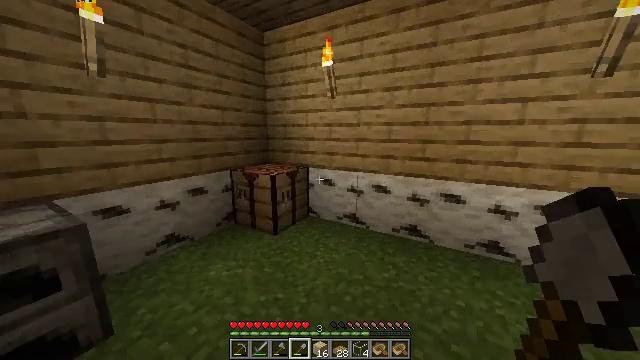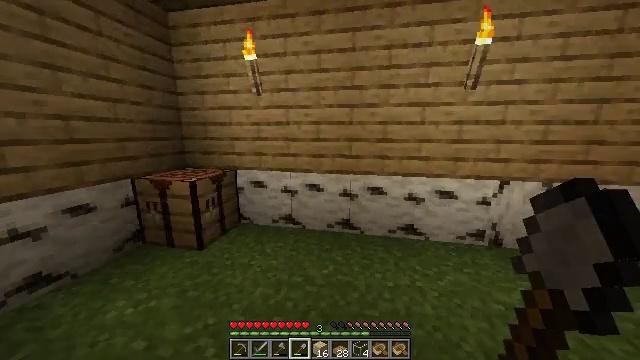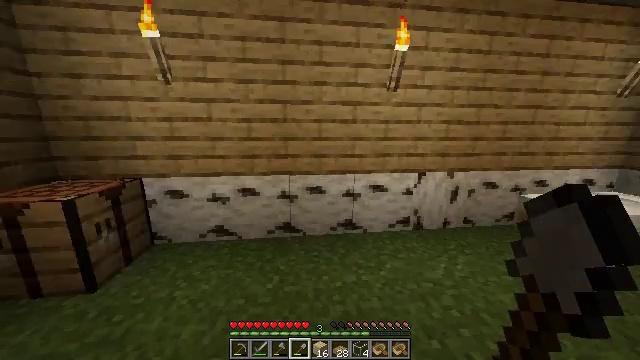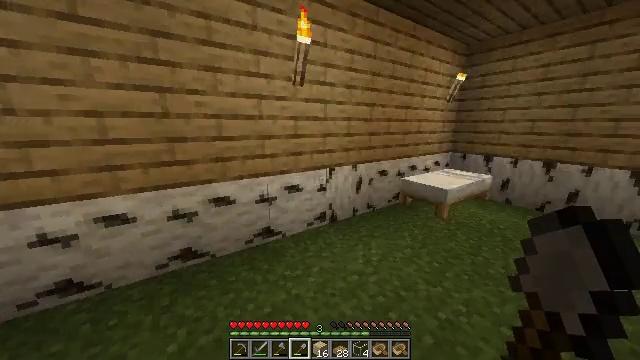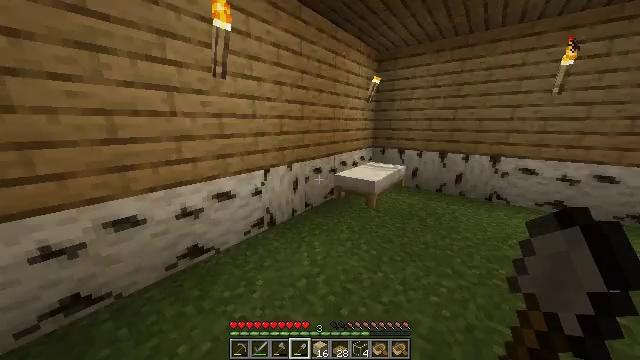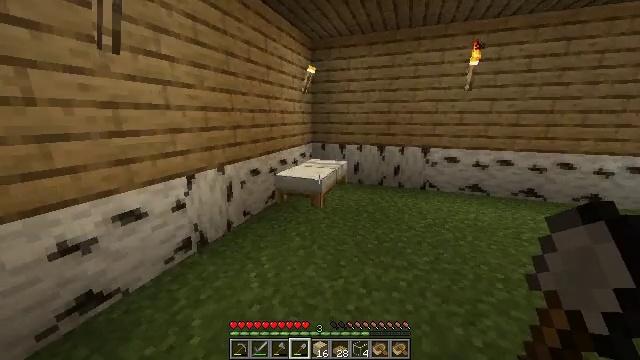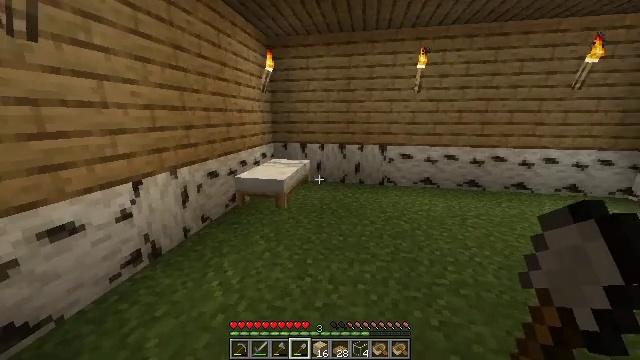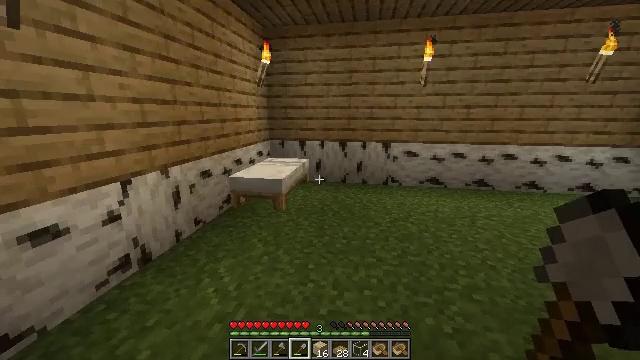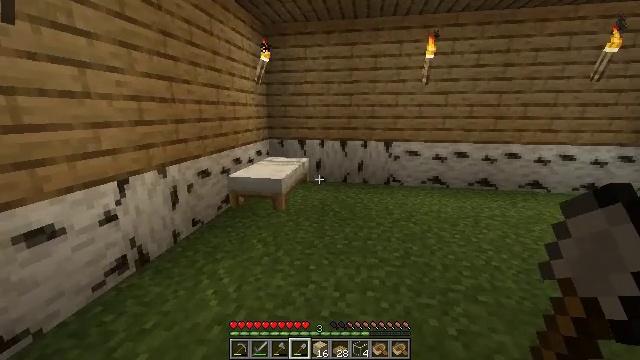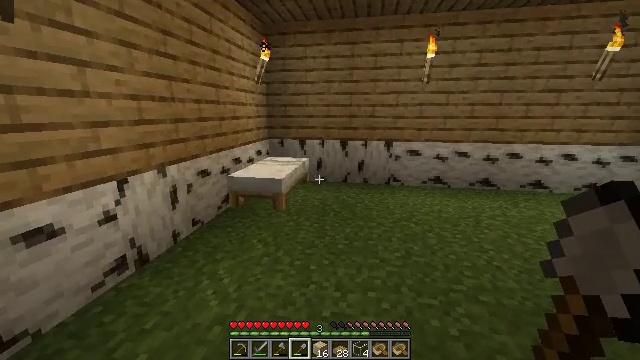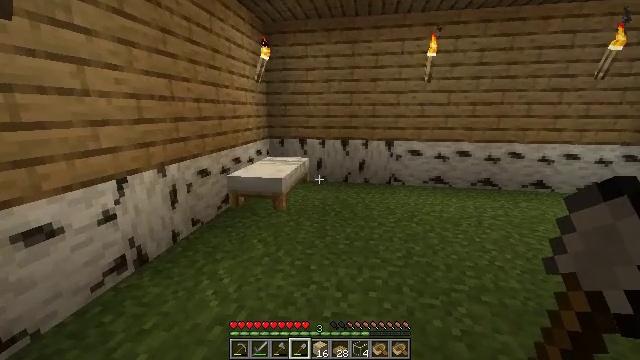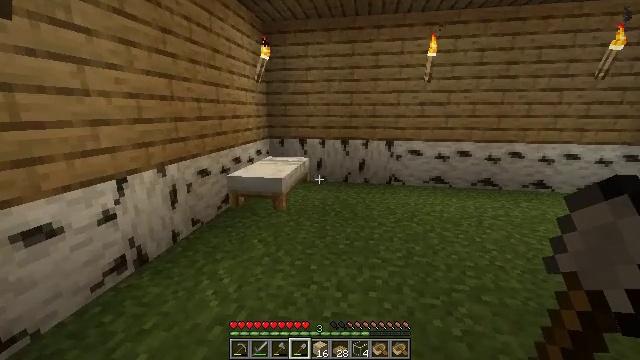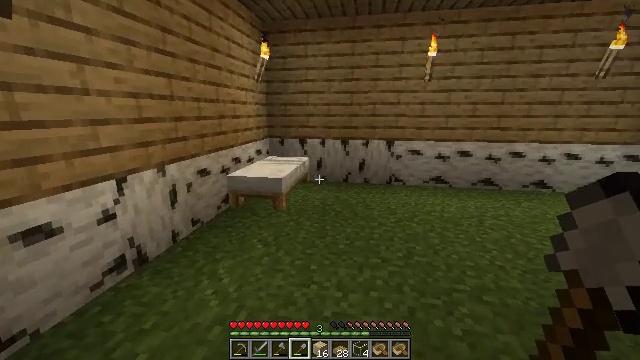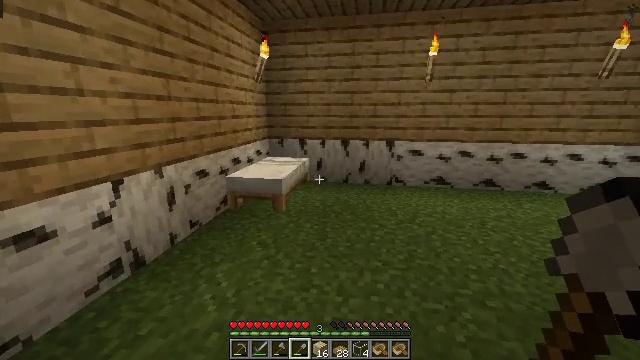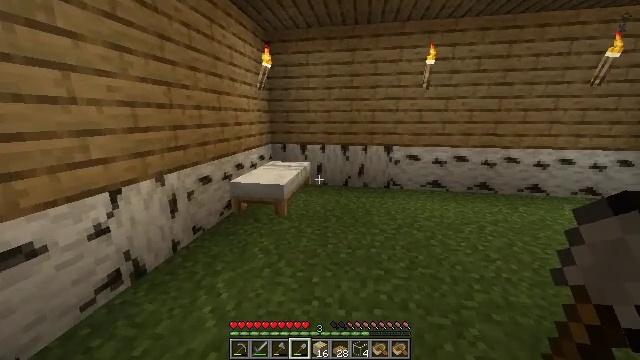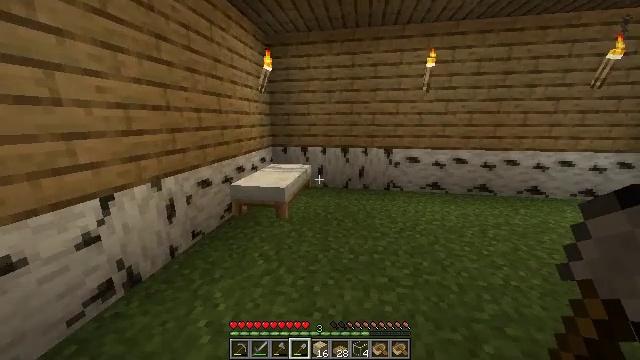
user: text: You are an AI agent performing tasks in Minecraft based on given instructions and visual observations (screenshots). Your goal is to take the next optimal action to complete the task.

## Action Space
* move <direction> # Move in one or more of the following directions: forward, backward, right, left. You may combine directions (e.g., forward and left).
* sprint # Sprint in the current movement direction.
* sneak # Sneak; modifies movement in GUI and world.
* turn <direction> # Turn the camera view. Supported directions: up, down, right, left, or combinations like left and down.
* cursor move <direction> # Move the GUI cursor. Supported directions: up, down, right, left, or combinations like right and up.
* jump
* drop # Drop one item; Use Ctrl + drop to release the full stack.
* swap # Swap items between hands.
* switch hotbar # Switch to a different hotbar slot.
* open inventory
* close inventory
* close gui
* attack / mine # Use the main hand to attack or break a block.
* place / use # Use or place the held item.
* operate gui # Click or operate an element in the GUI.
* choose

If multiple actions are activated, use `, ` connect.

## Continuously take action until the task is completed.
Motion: motion action
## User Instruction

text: Attack the oak planks to recycle it.
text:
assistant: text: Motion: move forward, sprint, turn right
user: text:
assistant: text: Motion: move forward, sprint, turn right
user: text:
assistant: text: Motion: move forward, sprint, turn right and down
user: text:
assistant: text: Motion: sprint, turn right
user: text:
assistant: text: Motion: sprint, turn right
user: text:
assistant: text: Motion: turn right
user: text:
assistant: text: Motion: no_op
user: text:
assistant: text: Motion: no_op
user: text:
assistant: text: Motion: no_op
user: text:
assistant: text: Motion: no_op
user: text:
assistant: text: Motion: no_op
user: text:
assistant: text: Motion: no_op
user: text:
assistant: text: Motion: move forward, sprint
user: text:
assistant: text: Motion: move forward, sprint
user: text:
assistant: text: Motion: move forward, sprint
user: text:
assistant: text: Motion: move forward, sprint
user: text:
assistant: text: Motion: move forward, sprint
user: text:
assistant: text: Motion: move forward, sprint
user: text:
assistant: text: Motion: move forward, sprint, turn left
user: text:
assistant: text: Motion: move forward, sprint, turn left and down
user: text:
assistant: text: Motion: move forward, sprint, turn left
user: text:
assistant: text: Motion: move forward, sprint, turn left
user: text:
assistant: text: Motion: move forward, sprint, turn left
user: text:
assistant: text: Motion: move forward, sprint, turn left
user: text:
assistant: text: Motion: move forward, sprint, turn left
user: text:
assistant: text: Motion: move forward, sprint, turn left
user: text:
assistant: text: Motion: move forward, sprint, turn left and down
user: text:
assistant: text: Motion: move forward, sprint, turn left
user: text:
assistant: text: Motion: move forward, sprint, turn left
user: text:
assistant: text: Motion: move forward, sprint, turn left